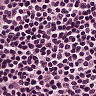
Metastatic tissue present: no